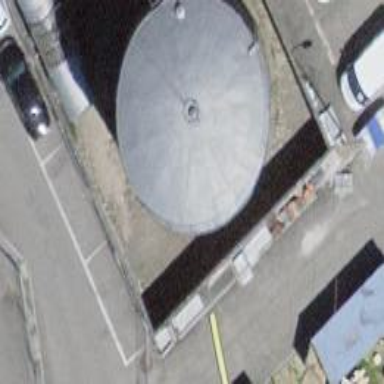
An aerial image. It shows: Storage tank created as man-made structure.